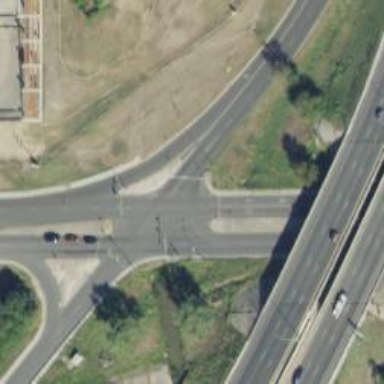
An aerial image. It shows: Secondary link road.